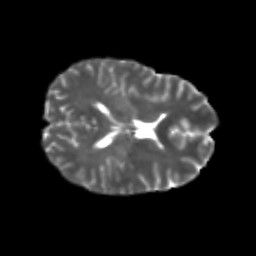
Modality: T2w
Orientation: axial
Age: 22
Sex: female
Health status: healthy
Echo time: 0.074 s